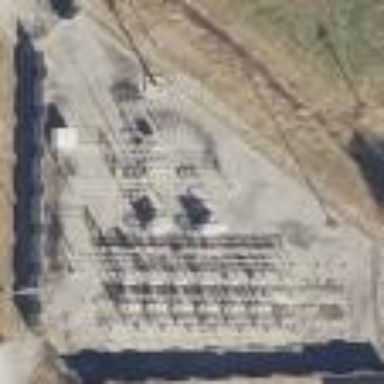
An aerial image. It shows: Distribution level power substation surrounded by fence.